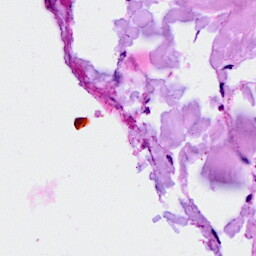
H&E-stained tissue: Breast